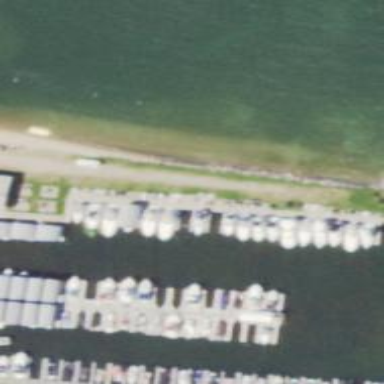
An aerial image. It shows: Marina on leisure land.